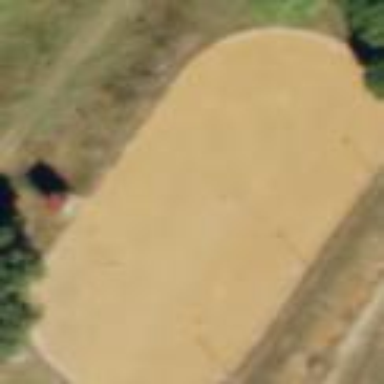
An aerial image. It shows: Equestrian sport is being practiced.